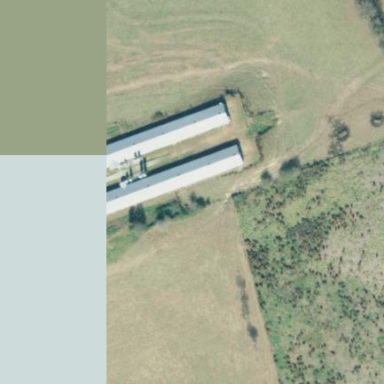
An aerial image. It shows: Farm auxiliary building.